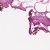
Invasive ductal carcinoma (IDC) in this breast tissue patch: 0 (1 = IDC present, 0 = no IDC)